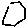
Label: hexagon